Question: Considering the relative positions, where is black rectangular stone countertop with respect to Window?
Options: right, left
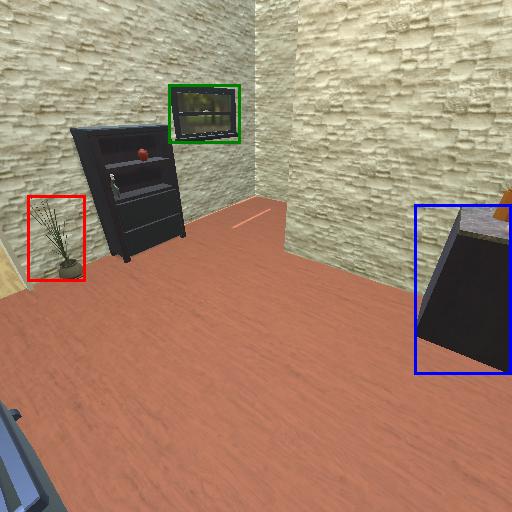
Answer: right